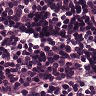
Metastatic tissue present: no